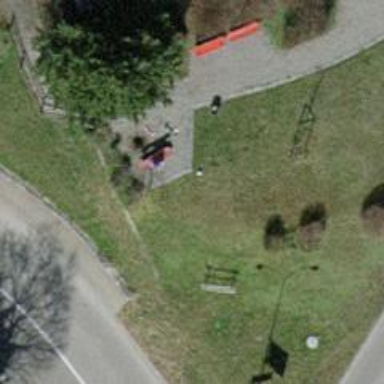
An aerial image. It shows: Bench.